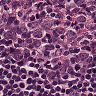
Metastatic tissue present: no